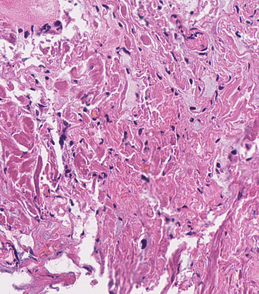
Tumor epithelial tissue: no
Tumor-associated stroma tissue: yes
Normal tissue: no